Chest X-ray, PA view. Patient: 55 years old, sex F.
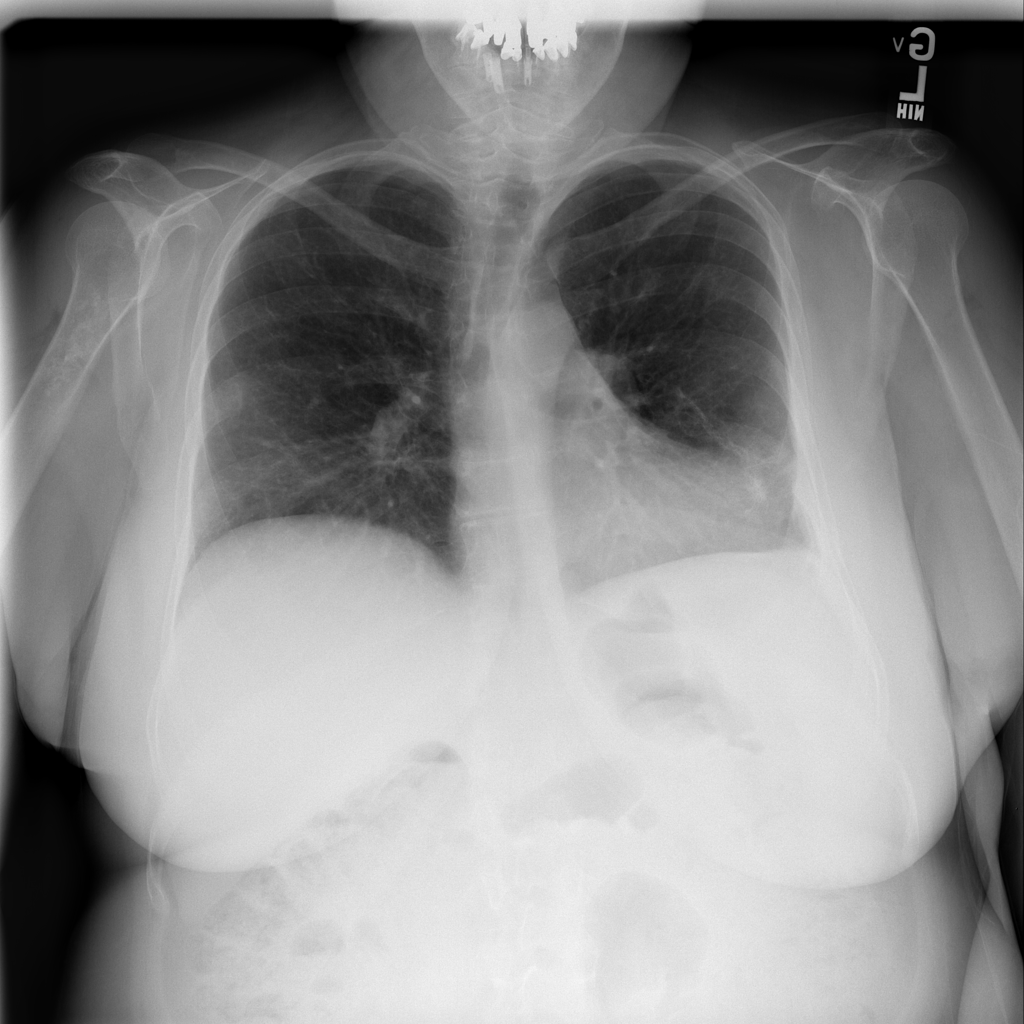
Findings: Pneumothorax